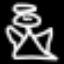
Label: angel